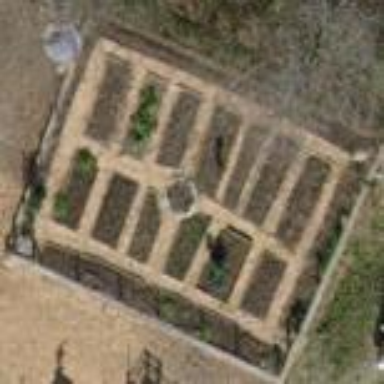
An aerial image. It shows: Vegetable garden in the leisure land.